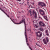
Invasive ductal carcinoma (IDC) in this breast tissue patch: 0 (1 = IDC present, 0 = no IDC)